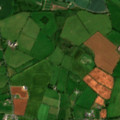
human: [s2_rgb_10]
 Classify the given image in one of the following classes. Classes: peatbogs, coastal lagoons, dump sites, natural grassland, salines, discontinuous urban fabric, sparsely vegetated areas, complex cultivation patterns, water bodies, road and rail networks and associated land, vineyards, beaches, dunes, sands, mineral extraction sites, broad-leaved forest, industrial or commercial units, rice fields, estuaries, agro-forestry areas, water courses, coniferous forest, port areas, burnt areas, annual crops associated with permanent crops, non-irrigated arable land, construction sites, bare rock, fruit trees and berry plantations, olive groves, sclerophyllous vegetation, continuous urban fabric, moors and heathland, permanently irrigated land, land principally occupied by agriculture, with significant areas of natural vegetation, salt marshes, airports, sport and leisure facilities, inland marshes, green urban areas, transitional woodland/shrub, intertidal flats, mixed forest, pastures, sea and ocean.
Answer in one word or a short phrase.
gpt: non-irrigated arable land, pastures